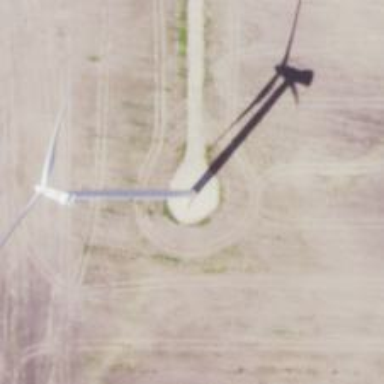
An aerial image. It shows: Wind generator powered by Vestas horizontal axis wind turbine.